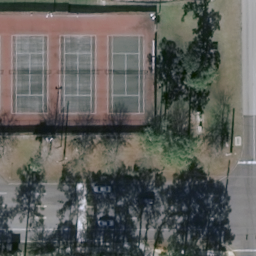
Label: tennis court